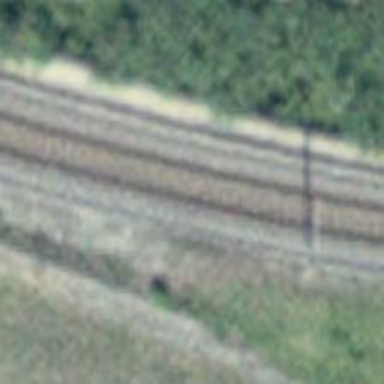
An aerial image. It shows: Single-track electrified railway with contact line.